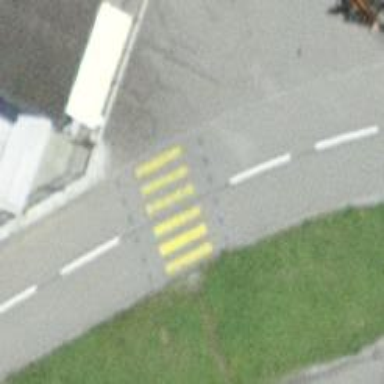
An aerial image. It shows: Zebra crossing on the road.